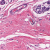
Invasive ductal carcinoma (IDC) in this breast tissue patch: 0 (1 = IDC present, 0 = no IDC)